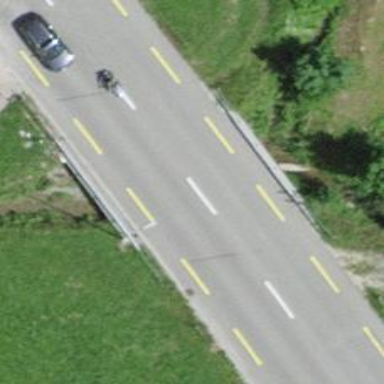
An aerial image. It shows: Secondary road bridge with asphalt surface. It also features cycling lane.